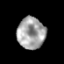
Tissue: prostate
Cell type: Epithelial cells
Senescence score: 0.351
Nuclear area (px): 867
Mean DAPI intensity: 163.946